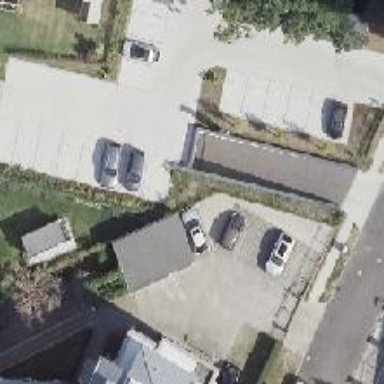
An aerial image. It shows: Parking entrance.